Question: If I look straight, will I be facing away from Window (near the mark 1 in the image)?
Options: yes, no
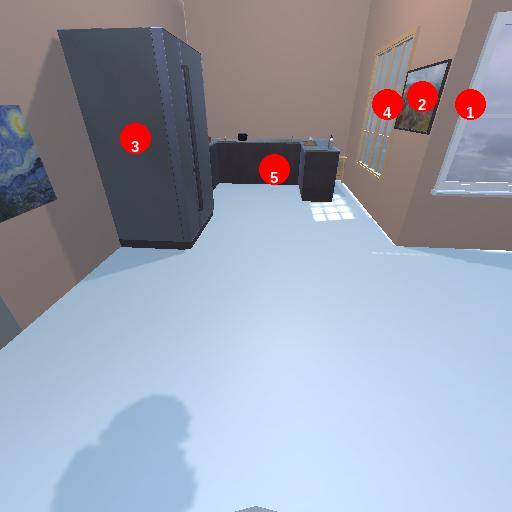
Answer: yes